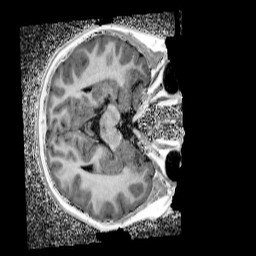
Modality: UNIT1_denoised
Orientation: axial
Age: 10
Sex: female
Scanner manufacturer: siemens
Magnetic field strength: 3 T
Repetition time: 4 s
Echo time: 0.00299 s